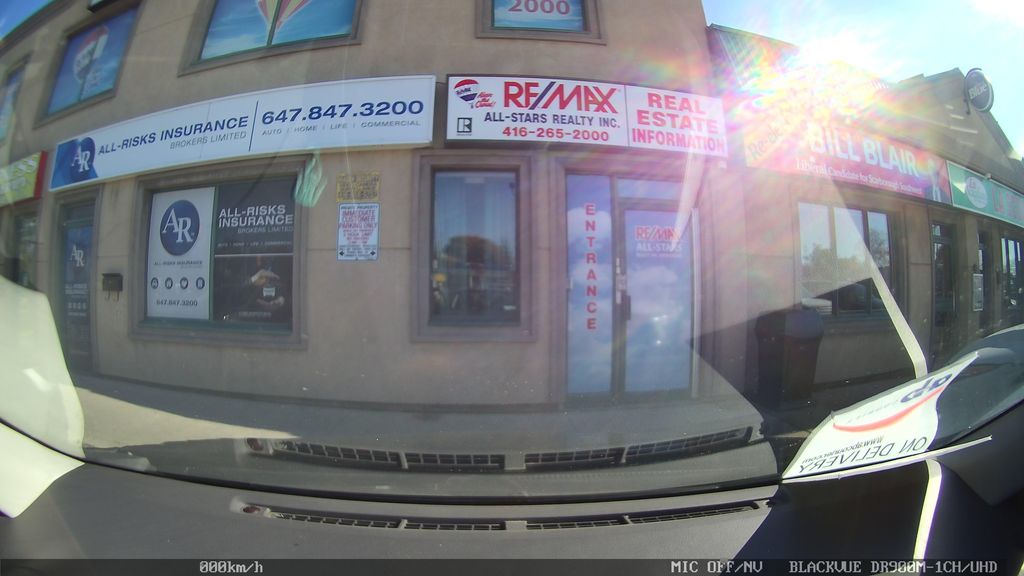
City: toronto